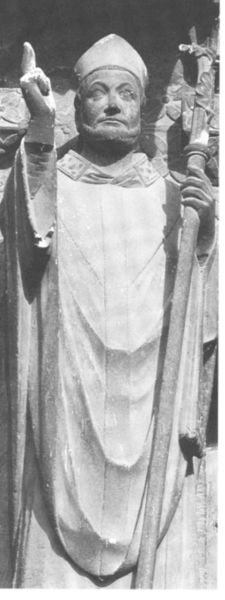
Titel: Trumeau am linken Portal der Westfassade, der hl. Firmin
Standort: Amiens, Kathedrale (EU - F)
Schlagwörter: hand, mann, umhang, weiß, finger, grau, handschuh, holz, hut, marmor, schwarz, bart, kappe, mütze, arm, augen, gesicht, halten, kragen, stein, kirche, figur, gewand, skulptur, statue, relief, stab, bischof, papst, zeigefinger, plastik, zeigen, foto, kreuz, erhoben, segnen, heiliger, umhnag, zepter, apostel, alba